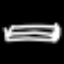
Label: bed